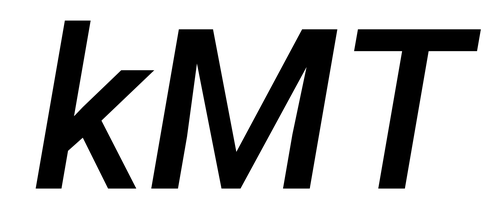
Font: Roboto-Italic_Medium_Italic